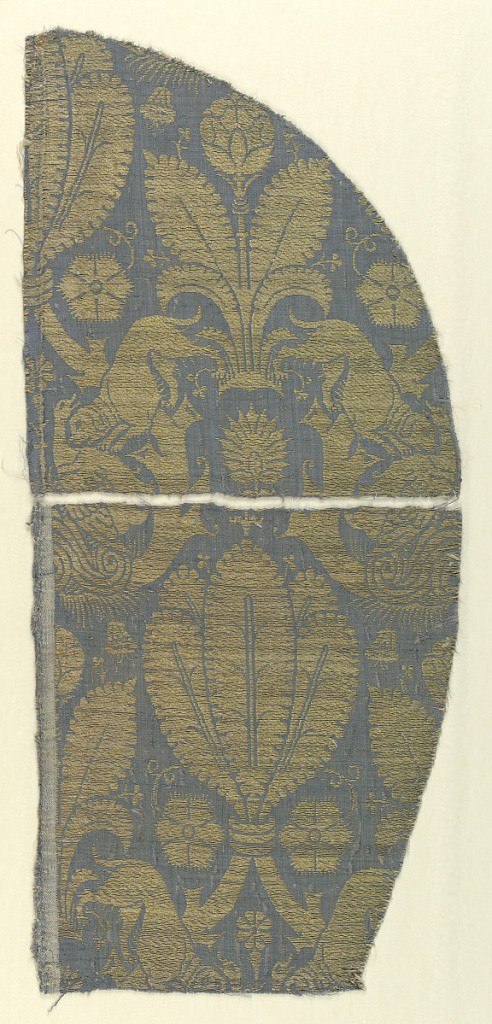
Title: Textile
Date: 14th–15th century
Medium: silk, metallic yarns Technique: lampas, 4 harness broken twill plus 1/3 twill
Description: Purplish-gray ground with design entirely in gold. Pattern arranged in offset horizontal rows. Paired hound attacking goose separated by broad curving branches and palm leaves; small blossoms in interspaces.